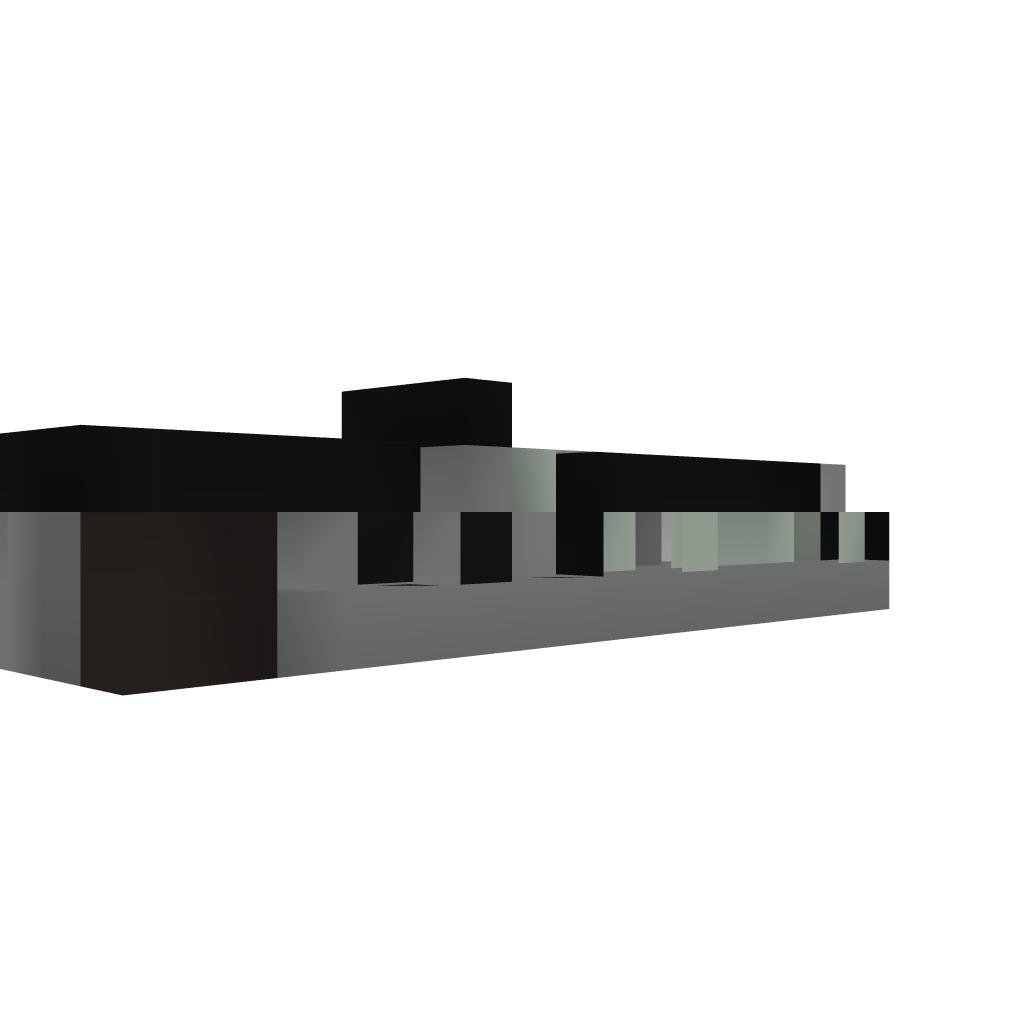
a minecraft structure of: Auto TNT Cannon